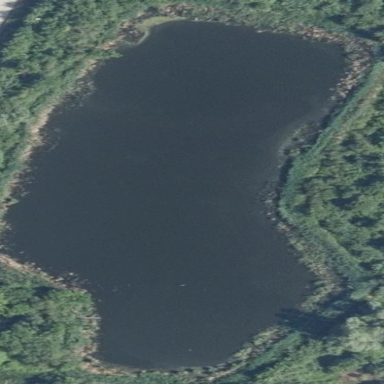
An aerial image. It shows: Peaceful pond surrounded by nature.